Question: i have primefaces selectCheckboxMenu
'''
<p:selectCheckboxMenu id="menu" style="width:100%" label="select Copies">
<f:selectItems value="#{newCorBean.copies}" />
</p:selectCheckboxMenu>
'''
and i want to apply grouping option like selectOneMenu
'''
List<SelectItem> contactList = new ArrayList<SelectItem>();
SelectItemGroup g1 = dataAccessService.convertUserListToItemGroup(dataAccessService.findAllManagers(usr));
g1.setLabel("mangers copies");
contactList.add(g1);
SelectItemGroup g2 = dataAccessService.convertUserListToItemGroup(dataAccessService.findUsersInDept(usr));
g2.setLabel(" employees copies");
contactList.add(g2);
'''

thanks in advance
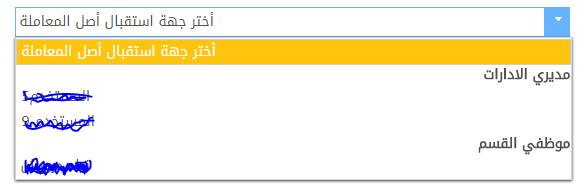
Answer: It is not possible jet, but there is an issue for this functionality see <URL>.